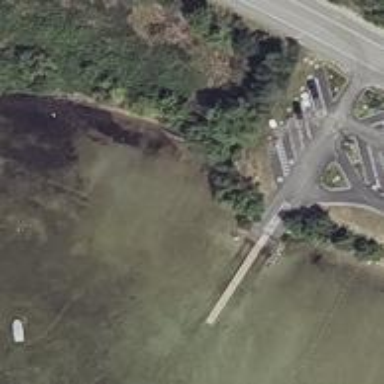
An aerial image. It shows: Slipway on leisure land.